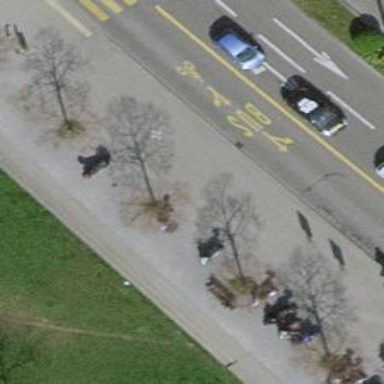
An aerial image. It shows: Avenue lined with trees.